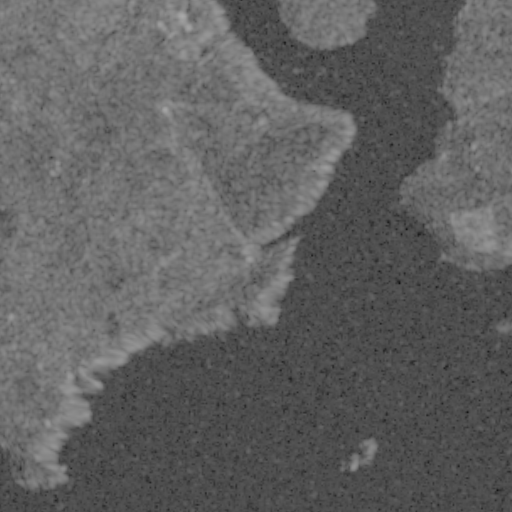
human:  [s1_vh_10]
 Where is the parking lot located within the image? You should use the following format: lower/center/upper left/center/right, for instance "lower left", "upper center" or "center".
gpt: The parking lot is located in the upper left of the image.
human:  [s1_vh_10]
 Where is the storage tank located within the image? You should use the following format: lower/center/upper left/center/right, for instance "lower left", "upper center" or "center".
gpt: The storage tank is located in the upper left of the image.
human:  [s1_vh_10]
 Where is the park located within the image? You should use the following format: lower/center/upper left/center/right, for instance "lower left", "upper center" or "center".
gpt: There is no park in the image.

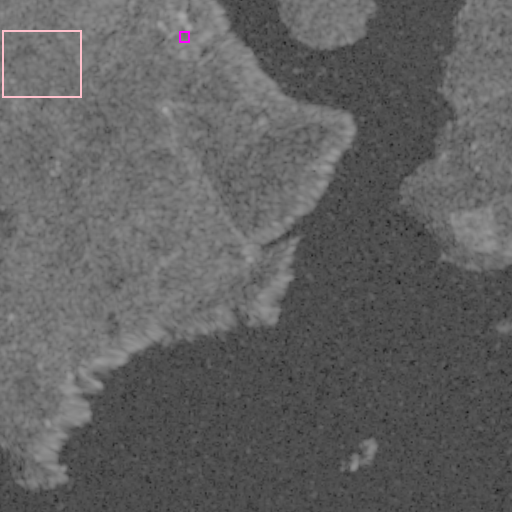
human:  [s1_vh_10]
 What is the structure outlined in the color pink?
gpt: The structure outlined in pink is a crop field.
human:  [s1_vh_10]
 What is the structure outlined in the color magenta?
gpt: The structure outlined in magenta is a parking lot.
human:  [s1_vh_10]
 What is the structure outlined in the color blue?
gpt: There is no blue outline.